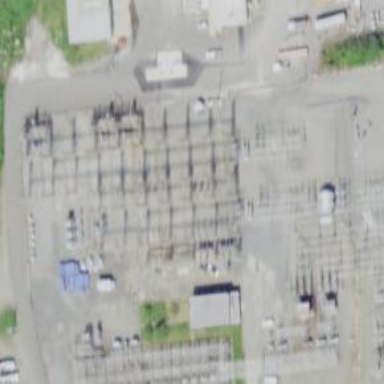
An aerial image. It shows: Switch used for power control.